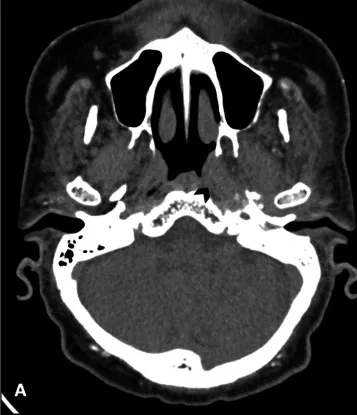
HRCT temporal. In soft tissue.
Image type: radiology (ct)